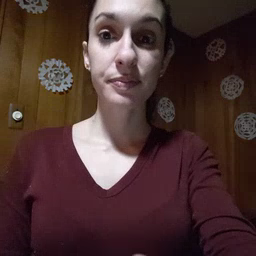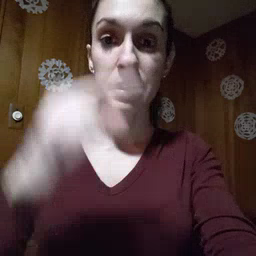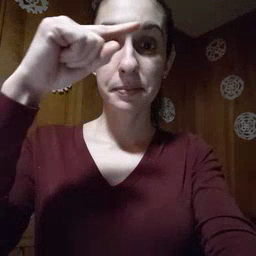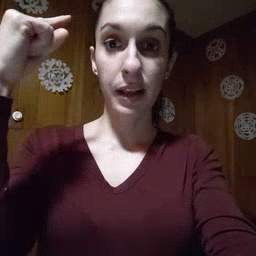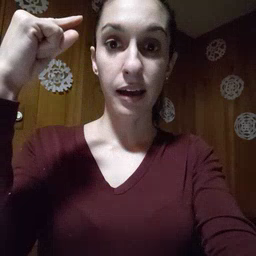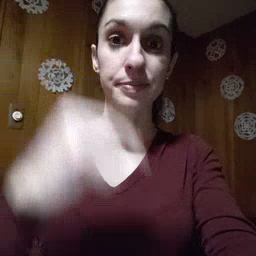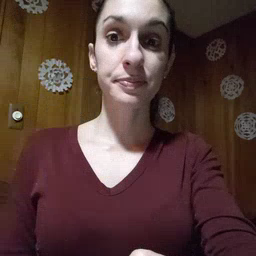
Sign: black